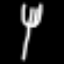
Label: fork